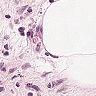
Metastatic tissue present: no